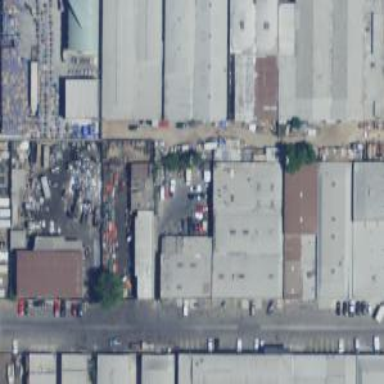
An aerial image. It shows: Warehouse.